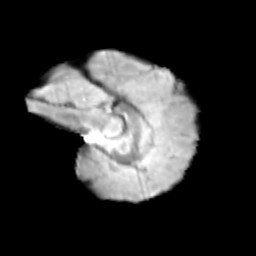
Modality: T2w
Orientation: sagittal
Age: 11
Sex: female
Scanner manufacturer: siemens
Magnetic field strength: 3 T
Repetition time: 3.8 s
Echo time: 0.07 s